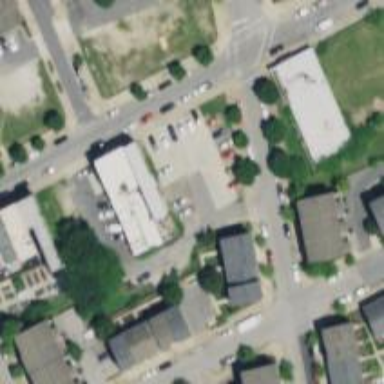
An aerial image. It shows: Convenience shop.